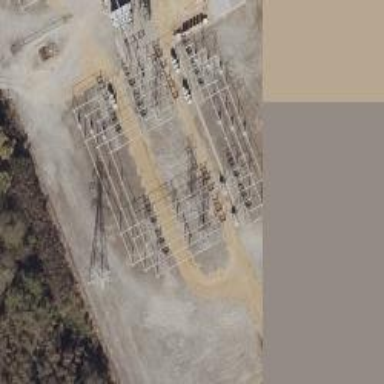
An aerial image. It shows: Switch for power supply.